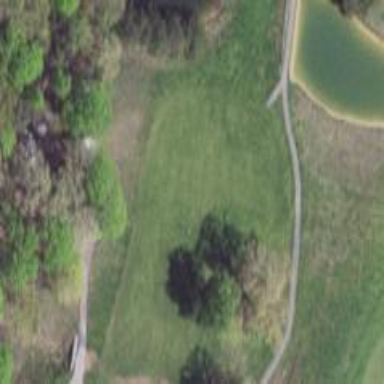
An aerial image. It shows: Grassy area designated as golf fairway.